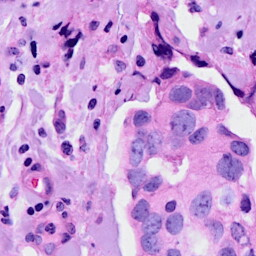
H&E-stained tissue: Breast